Question: I have a rPlot and I don't want that it shows the names of the elements below the x axis. I've already done it with the following code, but appears an error above the plot. The word is hide, but if I give a double click, copy and paste I see that the word is "undefined". If I take off the line:
'''
,numticks = 'none'
'''
the error does not appear.
I need other solution to hide the names or fix this one.
Thanks in advance!
Luis
ui.R
'''
shinyUI(pageWithSidebar(
headerPanel("New Application"),
sidebarPanel(
selectInput('feature', 'Choose a variable:', colnames(mtcars))
),
mainPanel(
showOutput('plot32', 'polycharts')
)
))
'''
server.R
'''
shinyServer(function(input, output) {
mydata<- reactive({
Feature<-input$feature
mtcars2<-cbind(rownames(mtcars),mtcars)
colnames(mtcars2)<-c("Cars",colnames(mtcars))
a<-mtcars2[,c("Cars",Feature)]
colnames(a)<-c("Cars","Feature")
a
})
output$plot32<- renderChart2({
data2<-mydata()
Feature<-input$feature
p1<-rPlot(Feature ~ Cars, color = 'Cars', data = data2, type = 'bar')
p1$guides(
color = list(
numticks = length((data2[,1]))
),
x = list(title="Cars",
numticks = 'none'
),
y = list(title=input$feature
)
)
p1$addParams(width = 800, height = 400,
title = "Title")
p1
})
})
'''

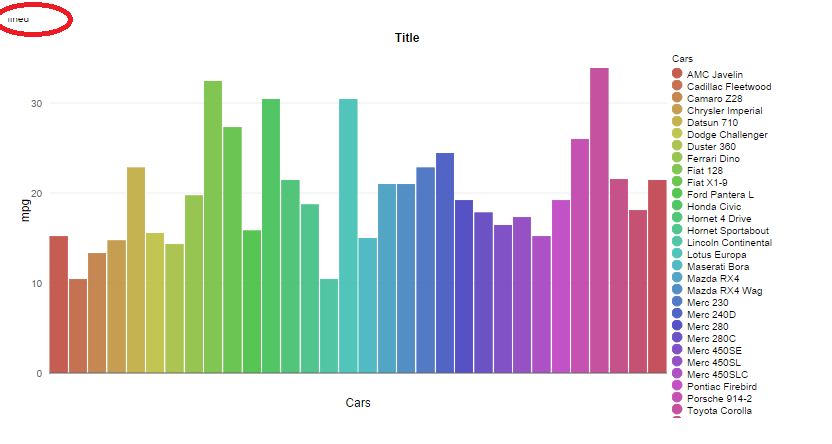
Answer: Finally, I found a solution:
'''
shinyServer(function(input, output) {
mydata<- reactive({
Feature<-input$feature
mtcars2<-cbind(rownames(mtcars),mtcars)
colnames(mtcars2)<-c("Cars",colnames(mtcars))
a<-mtcars2[,c("Cars",Feature)]
colnames(a)<-c("Cars","Feature")
a
})
output$plot32<- renderChart2({
data2<-mydata()
Feature<-input$feature
p1<-rPlot(Feature ~ Cars, color = 'Cars', data = data2, type = 'bar')
p1$guides(
color = list(
numticks = length((data2[,1]))
),
'''
'''
y = list(title=input$feature
)
)
p1$addParams(width = 800, height = 400,
title = "Title")
p1
})
})
'''